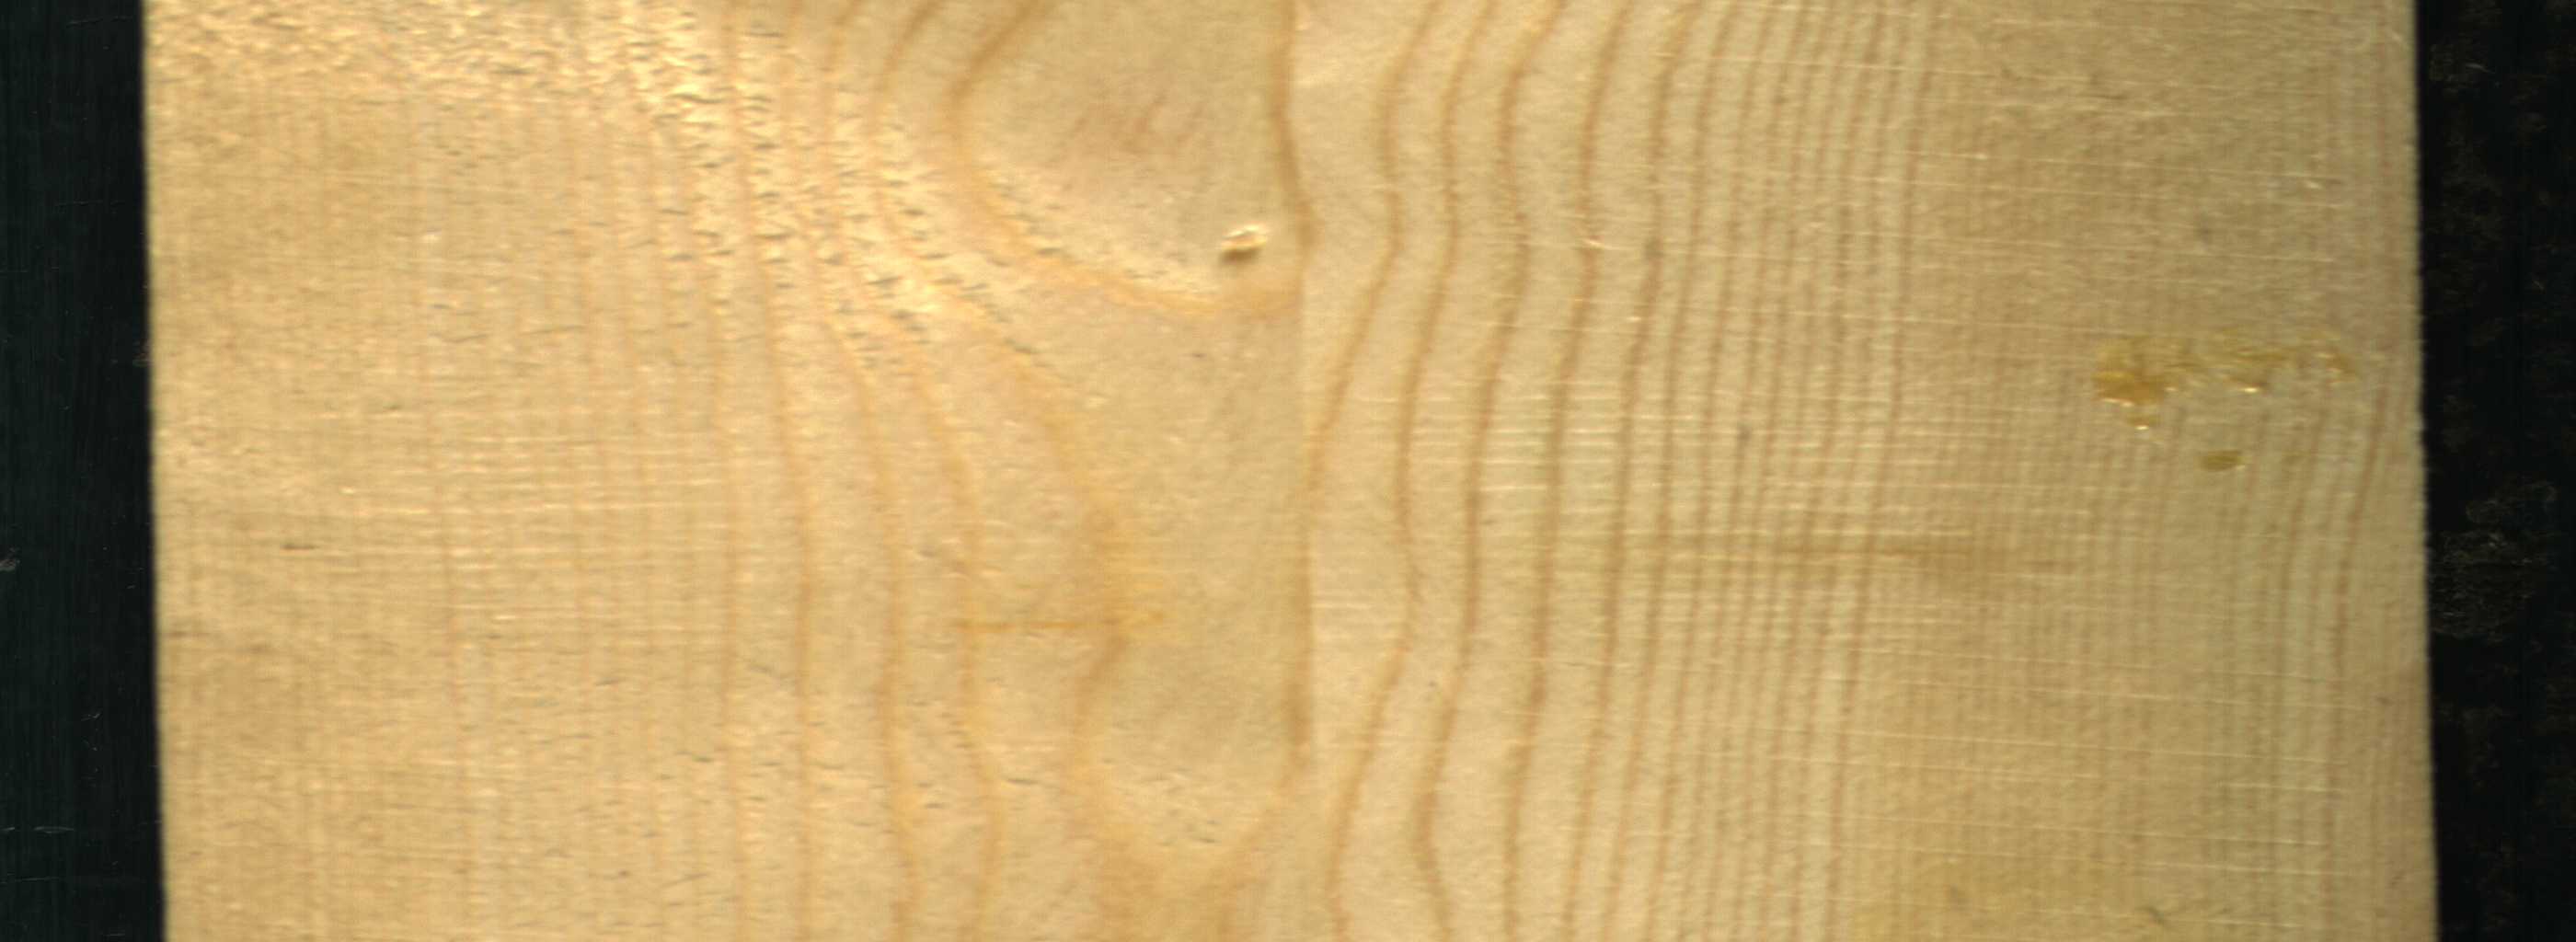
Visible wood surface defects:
resin
resin